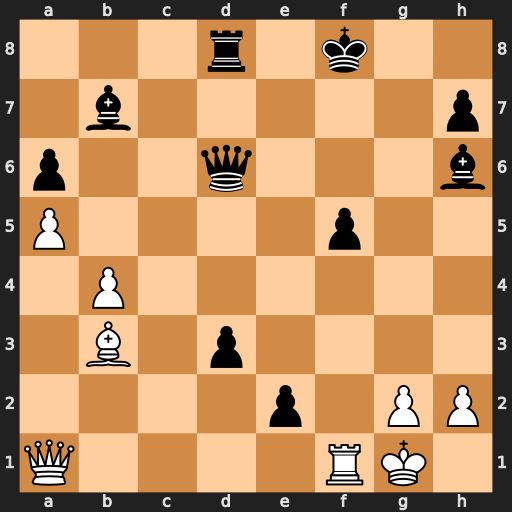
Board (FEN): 3r1k2/1b5p/p2q3b/P4p2/1P6/1B1p4/4p1PP/Q4RK1
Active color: w
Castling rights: -
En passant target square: -
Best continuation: Qh8+ Ke7 Qxh7+ Bg7 Qxg7+ Ke8 Qf7#